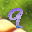
Label: 9